Group 1:
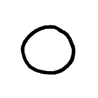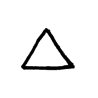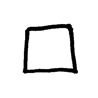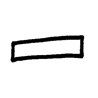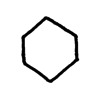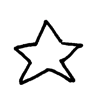
Group 2:
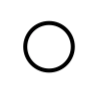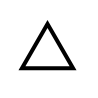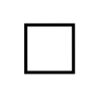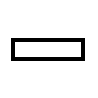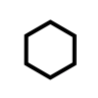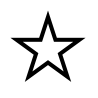
Rule separating the two groups: Imperfectly drawn shapes vs. perfectly drawn shapes.
Concepts: curve_texture
Author: Leo Crabbe